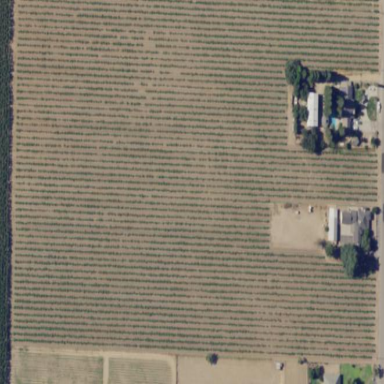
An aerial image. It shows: Beautiful vineyard in the countryside.